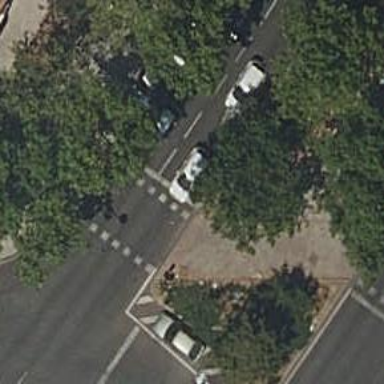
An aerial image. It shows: Road with traffic signals and zebra crossing with traffic signals.